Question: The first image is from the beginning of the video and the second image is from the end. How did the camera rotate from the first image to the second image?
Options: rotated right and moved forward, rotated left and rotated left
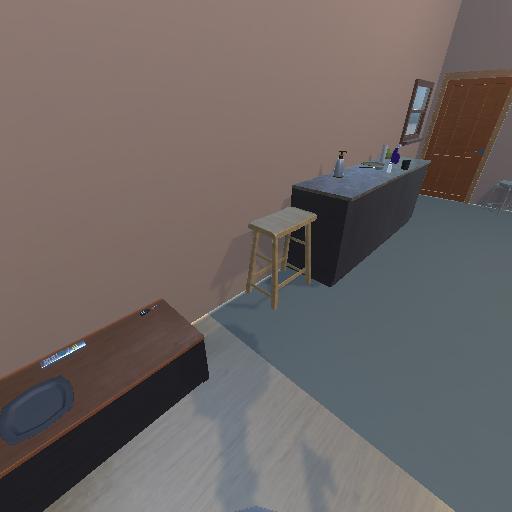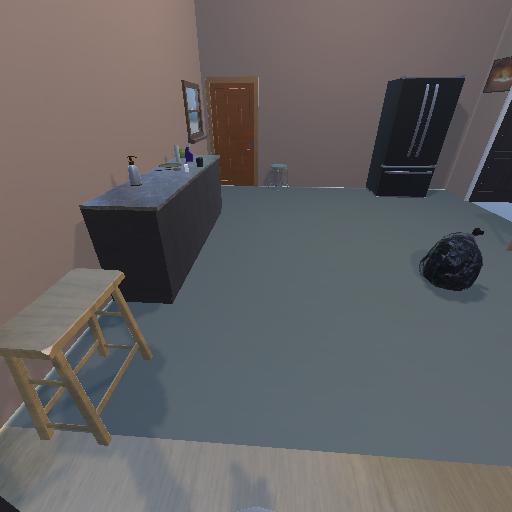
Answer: rotated right and moved forward